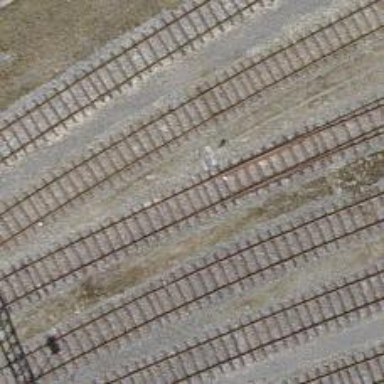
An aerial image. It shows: Railway switch.